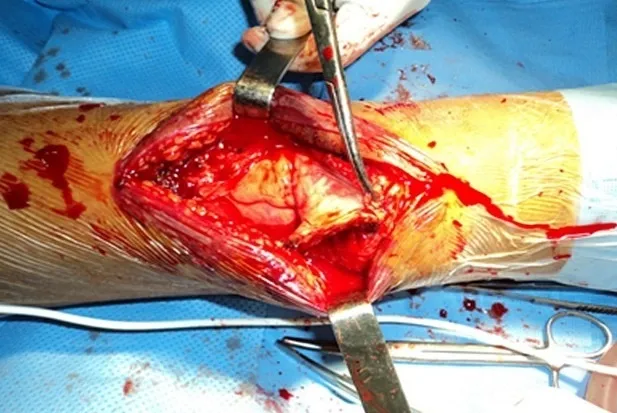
Operative view of V/Y CODIVILLA plasty.
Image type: medical_photograph (other_medical_photograph)